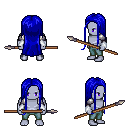
a pixel art fantasy rpg character, male body template, dark elf, purple skin, steel arm armor, teal pants, blue extra-long hairstyle, white cloth bracers, spear, four views (front, back, left, right), 2x2 character sprite sheet, small pixel art, hard edges, no anti-aliasing